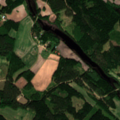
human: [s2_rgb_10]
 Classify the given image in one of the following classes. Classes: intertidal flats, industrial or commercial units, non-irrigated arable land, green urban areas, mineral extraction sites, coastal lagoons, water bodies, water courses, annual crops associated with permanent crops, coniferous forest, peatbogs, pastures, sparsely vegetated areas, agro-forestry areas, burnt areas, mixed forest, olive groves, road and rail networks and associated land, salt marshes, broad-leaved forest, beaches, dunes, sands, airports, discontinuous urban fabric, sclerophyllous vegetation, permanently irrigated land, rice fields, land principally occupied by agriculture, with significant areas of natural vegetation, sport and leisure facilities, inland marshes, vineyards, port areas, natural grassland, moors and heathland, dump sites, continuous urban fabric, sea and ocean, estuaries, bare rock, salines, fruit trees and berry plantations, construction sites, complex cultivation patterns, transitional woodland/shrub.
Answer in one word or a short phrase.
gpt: land principally occupied by agriculture, with significant areas of natural vegetation, coniferous forest, mixed forest, water bodies